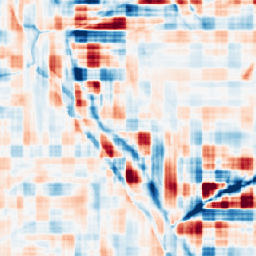
Category: wavelet
Decomposition family: wavelet_reverse_biorthogonal
Decomposition parameters: wavelet: rbio3.5
level: 5
Upsampling method: nearest
Upsampling parameters: scale: 4
Upsampling scale: 4